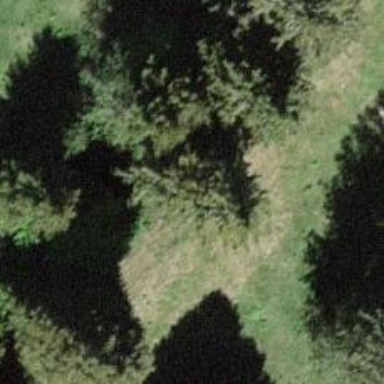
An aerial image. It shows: Needle-leaved tree in nature.